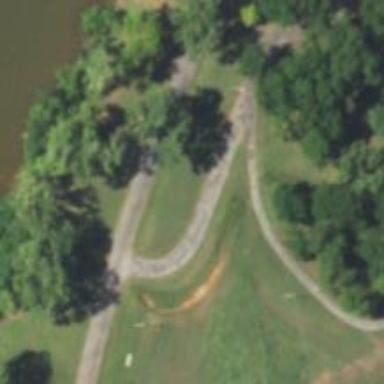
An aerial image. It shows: Disc golf basket.